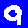
Digit: 9